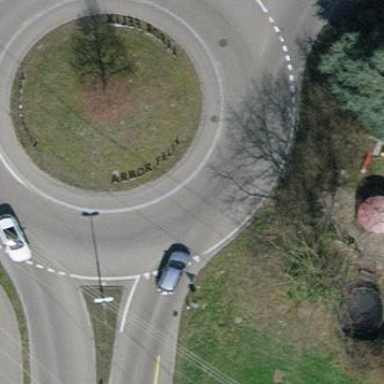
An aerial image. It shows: Asphalt road that is secondary route leading to roundabout.